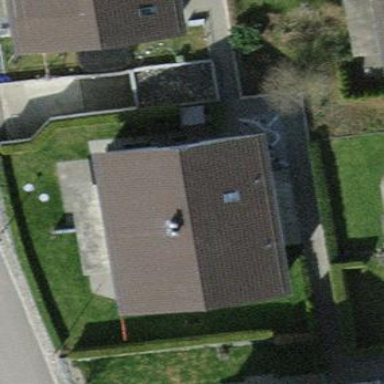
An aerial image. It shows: Semidetached house with gabled roof.